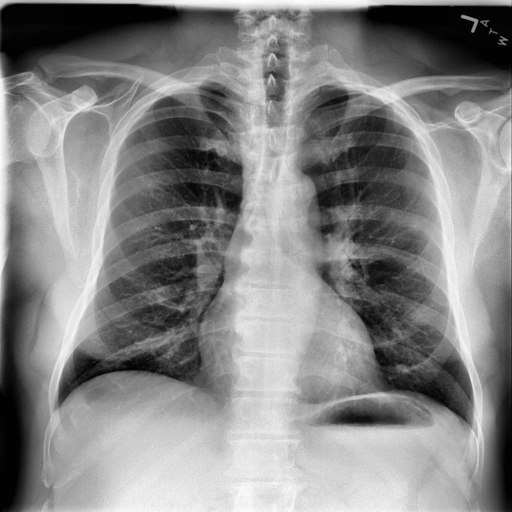
Finding: NORMAL